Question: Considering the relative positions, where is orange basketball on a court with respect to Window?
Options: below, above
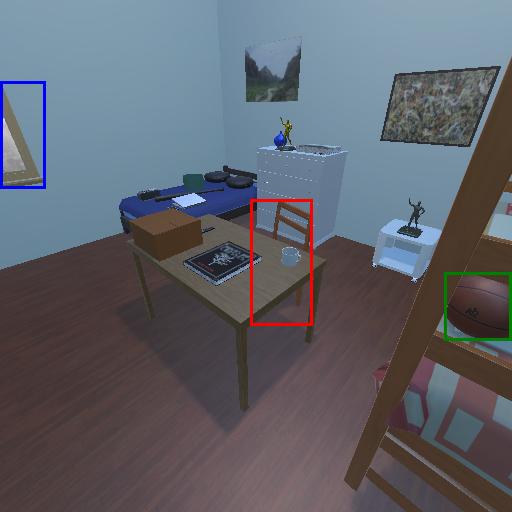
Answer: below